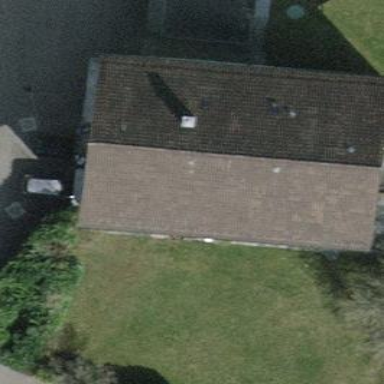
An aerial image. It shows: Detached building.